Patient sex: F
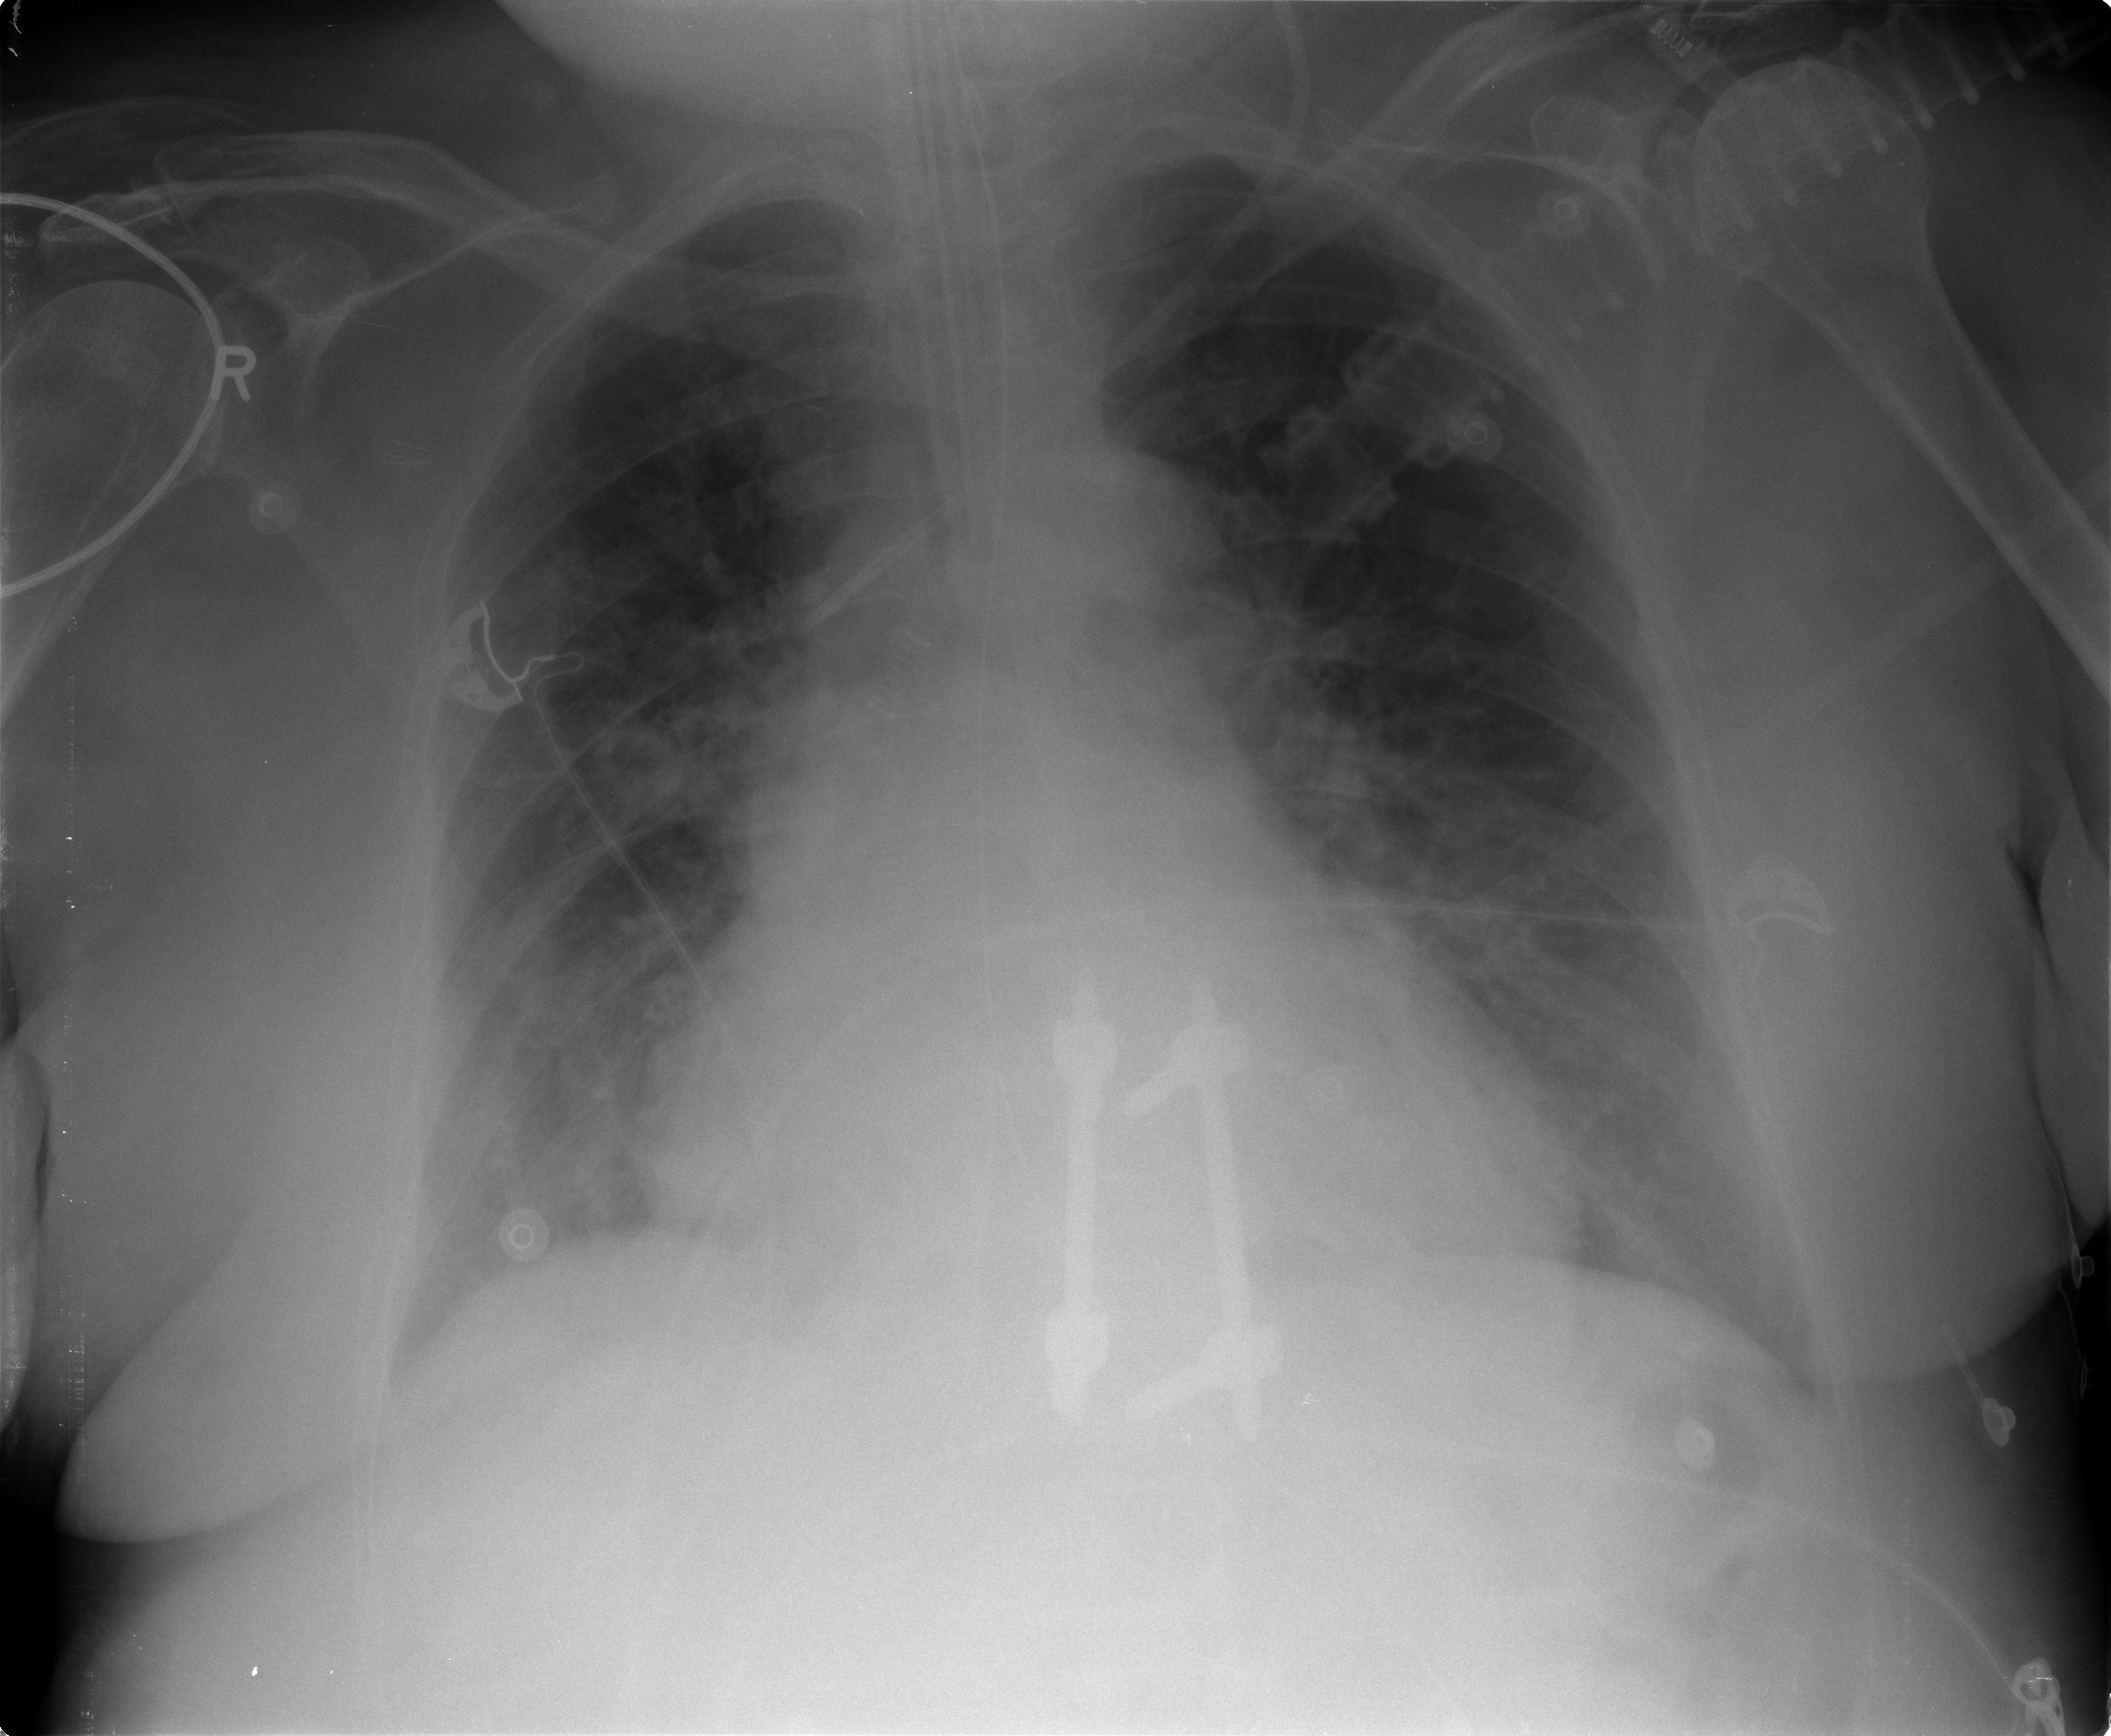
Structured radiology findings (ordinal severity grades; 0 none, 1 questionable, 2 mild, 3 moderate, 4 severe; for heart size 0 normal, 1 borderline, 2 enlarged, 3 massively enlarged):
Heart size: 2
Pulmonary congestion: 2
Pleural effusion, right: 1
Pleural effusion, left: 1
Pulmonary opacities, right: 1
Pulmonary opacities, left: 1
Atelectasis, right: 1
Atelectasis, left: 1